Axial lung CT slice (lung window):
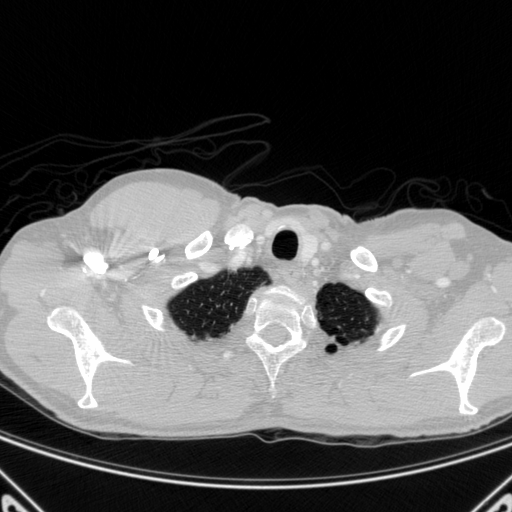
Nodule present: no